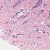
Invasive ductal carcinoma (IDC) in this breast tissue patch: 1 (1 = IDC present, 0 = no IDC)